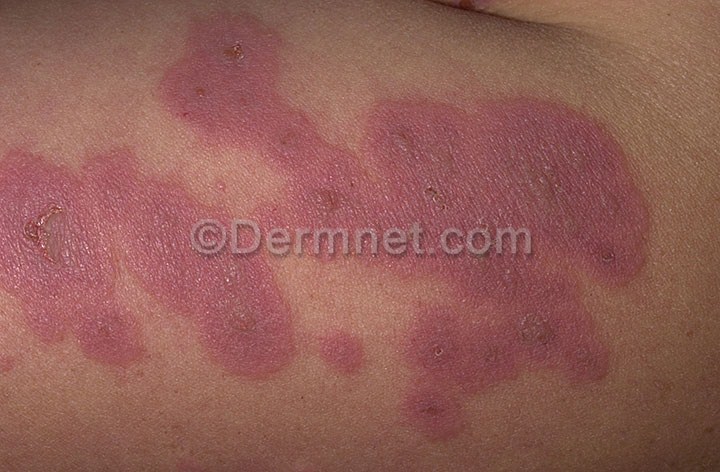
Disease: Vasculitis Photos